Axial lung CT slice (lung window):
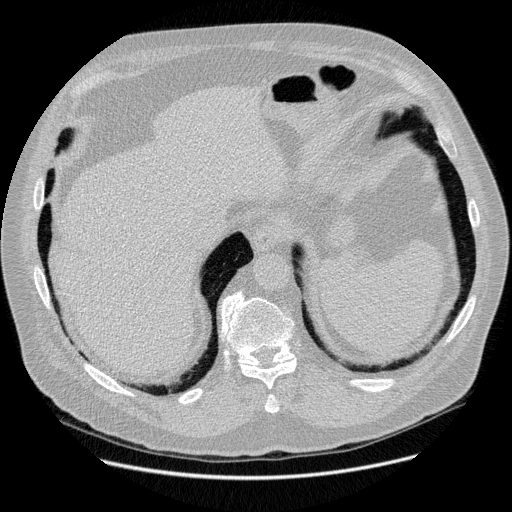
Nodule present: no